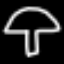
Label: mushroom